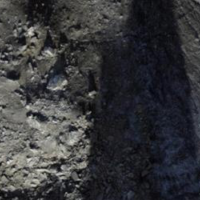
EUNIS habitat code: 48
Species observed at this site:
Geum reptans